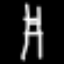
Label: chair